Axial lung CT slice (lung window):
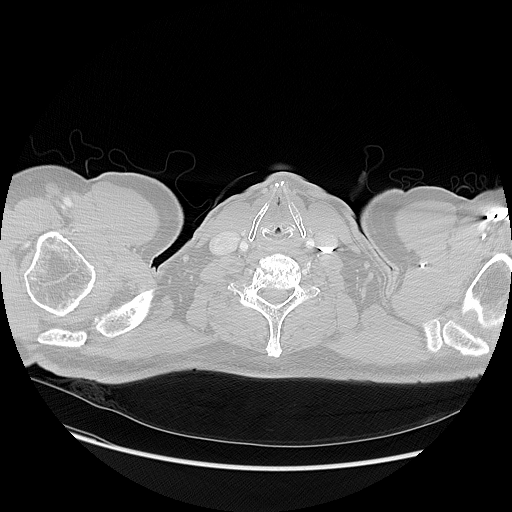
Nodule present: no